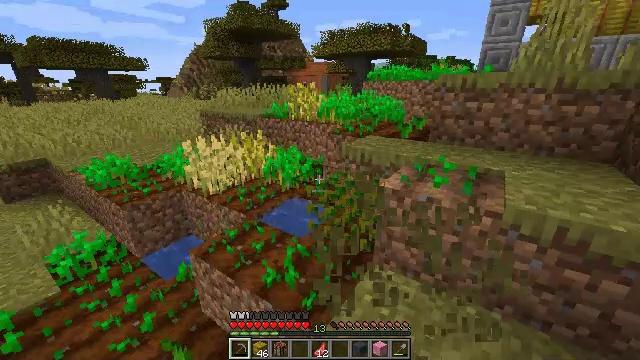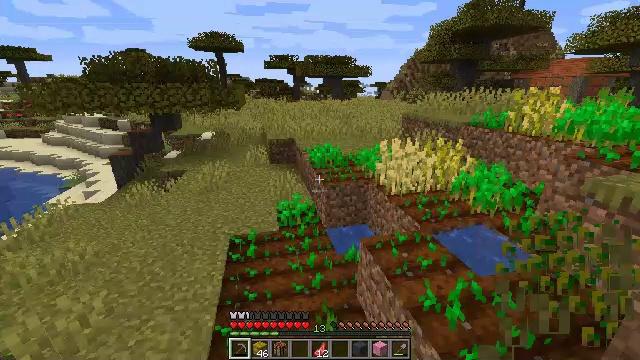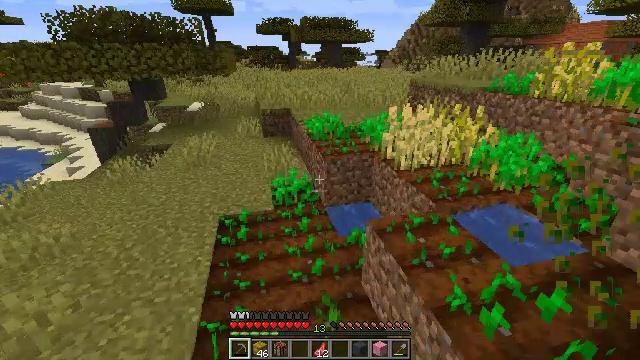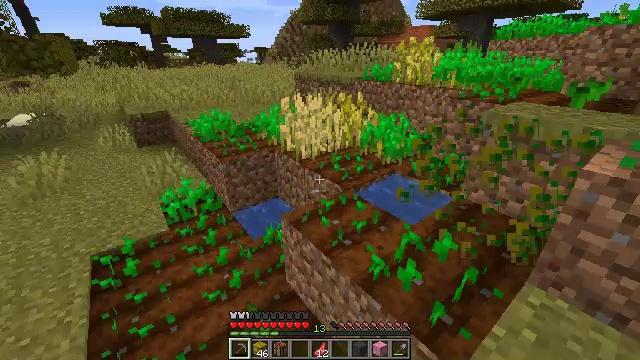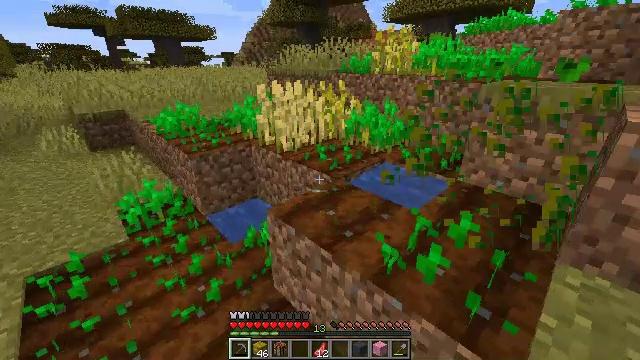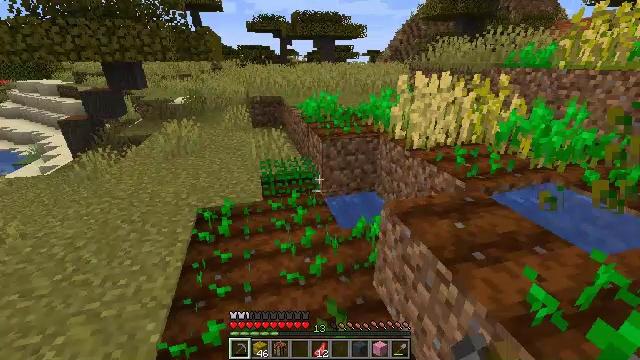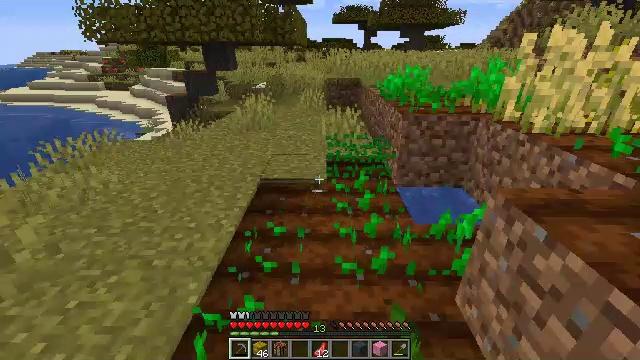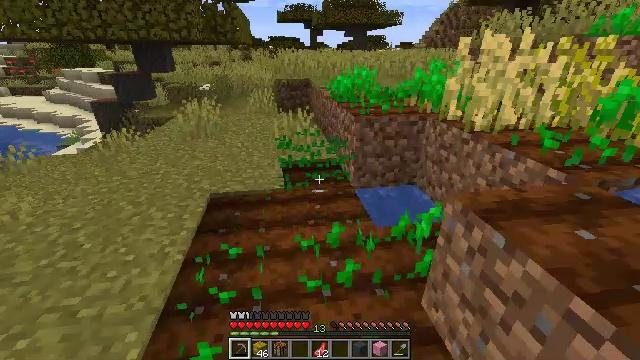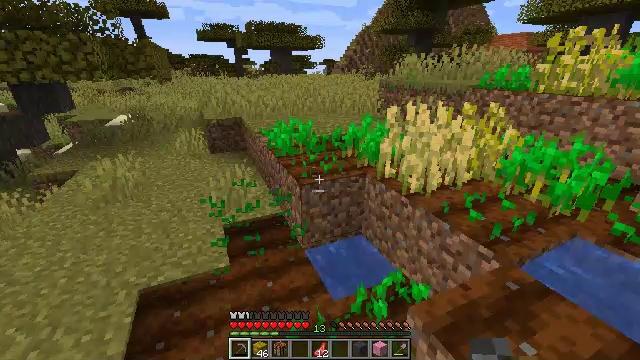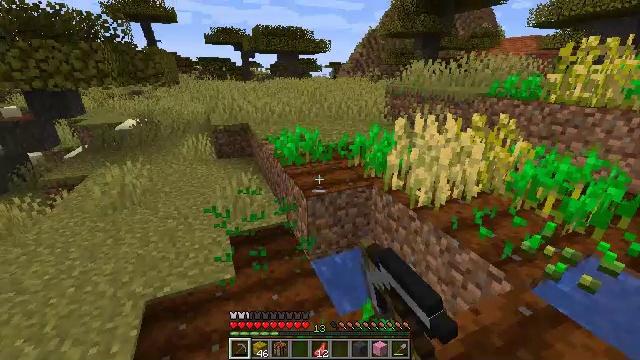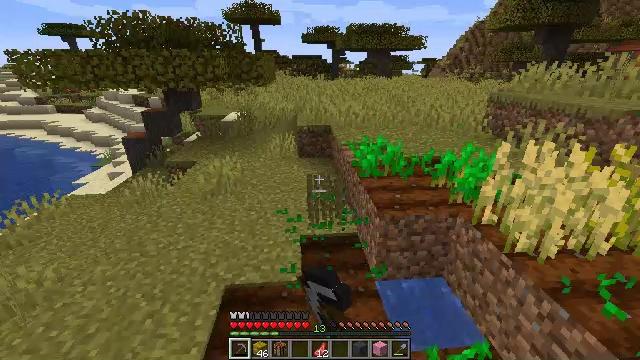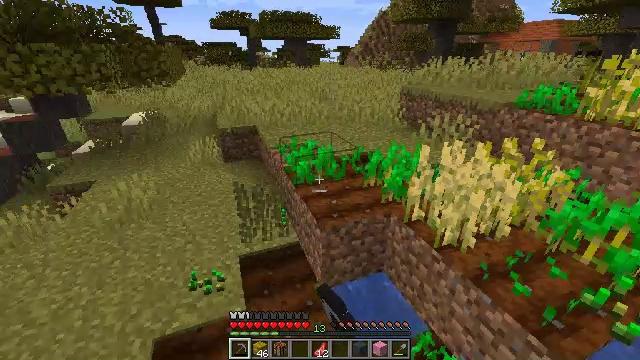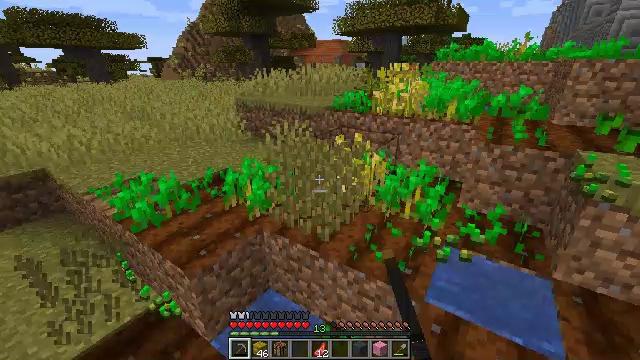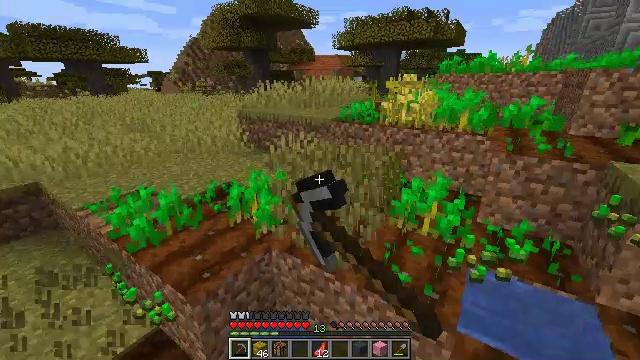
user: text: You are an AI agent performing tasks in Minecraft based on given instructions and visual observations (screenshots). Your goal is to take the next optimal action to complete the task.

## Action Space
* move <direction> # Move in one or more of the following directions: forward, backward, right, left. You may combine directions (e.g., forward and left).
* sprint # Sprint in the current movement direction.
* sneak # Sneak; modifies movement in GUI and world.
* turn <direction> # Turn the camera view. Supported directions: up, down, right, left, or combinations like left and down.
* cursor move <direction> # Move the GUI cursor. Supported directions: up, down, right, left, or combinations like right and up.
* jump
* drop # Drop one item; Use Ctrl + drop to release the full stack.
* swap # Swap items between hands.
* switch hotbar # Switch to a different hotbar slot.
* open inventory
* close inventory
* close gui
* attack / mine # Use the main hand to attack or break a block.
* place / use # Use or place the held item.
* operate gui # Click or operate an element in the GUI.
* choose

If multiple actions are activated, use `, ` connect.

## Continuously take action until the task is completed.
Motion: motion action
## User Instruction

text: Collect wheat crops.
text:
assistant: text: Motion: move forward, turn left, attack / mine, jump
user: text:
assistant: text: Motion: move forward and move left, turn down, attack / mine, jump
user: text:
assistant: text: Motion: move forward and move left, turn right, attack / mine, jump
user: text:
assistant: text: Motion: move forward and move left, turn right and up, attack / mine, jump
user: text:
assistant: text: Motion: move forward and move left, turn left, attack / mine, jump
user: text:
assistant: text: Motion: move forward, turn left, attack / mine, jump
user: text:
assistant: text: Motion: move forward, turn right, attack / mine, jump
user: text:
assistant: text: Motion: move forward, turn right and up, attack / mine, jump
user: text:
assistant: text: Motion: move forward, turn left, attack / mine, jump
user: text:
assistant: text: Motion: move forward, turn left, attack / mine, jump
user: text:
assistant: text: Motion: move forward, turn right and down, attack / mine, jump
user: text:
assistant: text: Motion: move forward, turn right and up, attack / mine, jump
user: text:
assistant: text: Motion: move forward, turn up, attack / mine, jump
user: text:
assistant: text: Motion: attack / mine, jump